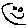
Label: smiley face